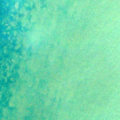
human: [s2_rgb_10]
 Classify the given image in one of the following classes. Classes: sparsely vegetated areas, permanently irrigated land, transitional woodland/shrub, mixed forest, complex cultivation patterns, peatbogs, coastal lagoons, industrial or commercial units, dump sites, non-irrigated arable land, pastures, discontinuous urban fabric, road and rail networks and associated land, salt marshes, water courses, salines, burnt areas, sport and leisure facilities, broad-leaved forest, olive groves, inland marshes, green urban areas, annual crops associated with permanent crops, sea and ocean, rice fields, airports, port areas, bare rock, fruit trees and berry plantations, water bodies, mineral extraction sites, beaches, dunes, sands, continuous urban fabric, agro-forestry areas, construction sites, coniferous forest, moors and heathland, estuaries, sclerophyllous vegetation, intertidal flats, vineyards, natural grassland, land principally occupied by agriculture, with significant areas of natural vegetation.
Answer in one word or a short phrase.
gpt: sea and ocean